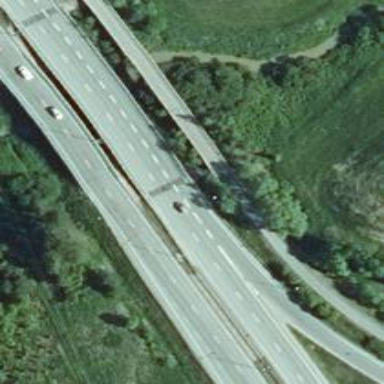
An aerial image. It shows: Asphalt trunk highway.